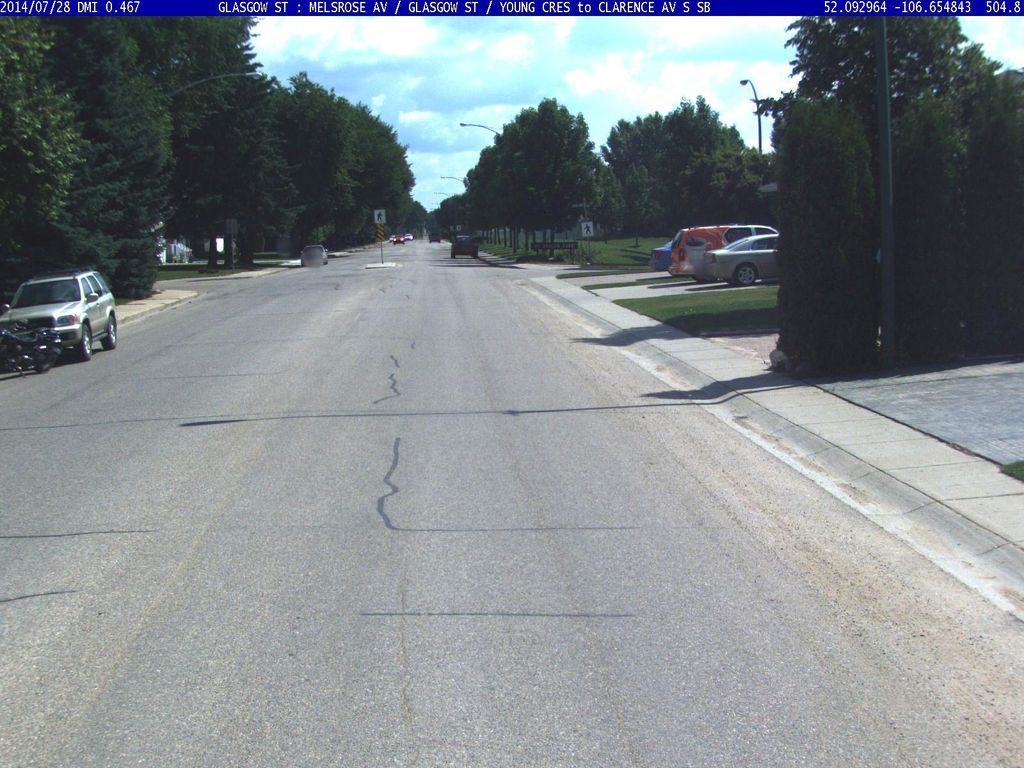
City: saskatoon